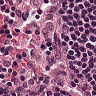
Metastatic tissue present: no